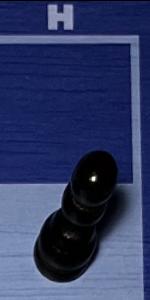
Label: Pawn_Black